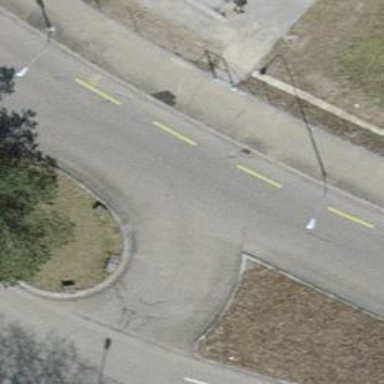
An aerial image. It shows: Residential road with asphalt surface. There is separate sidewalk along the road with trolley wires above.